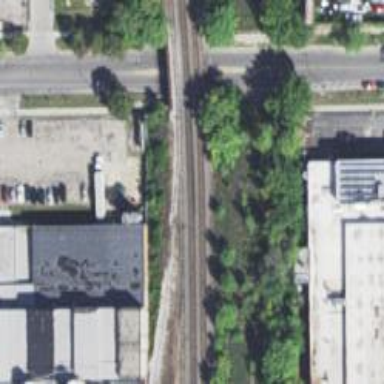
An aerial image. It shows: Abandoned railway siding.